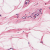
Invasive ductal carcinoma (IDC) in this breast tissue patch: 0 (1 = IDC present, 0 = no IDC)